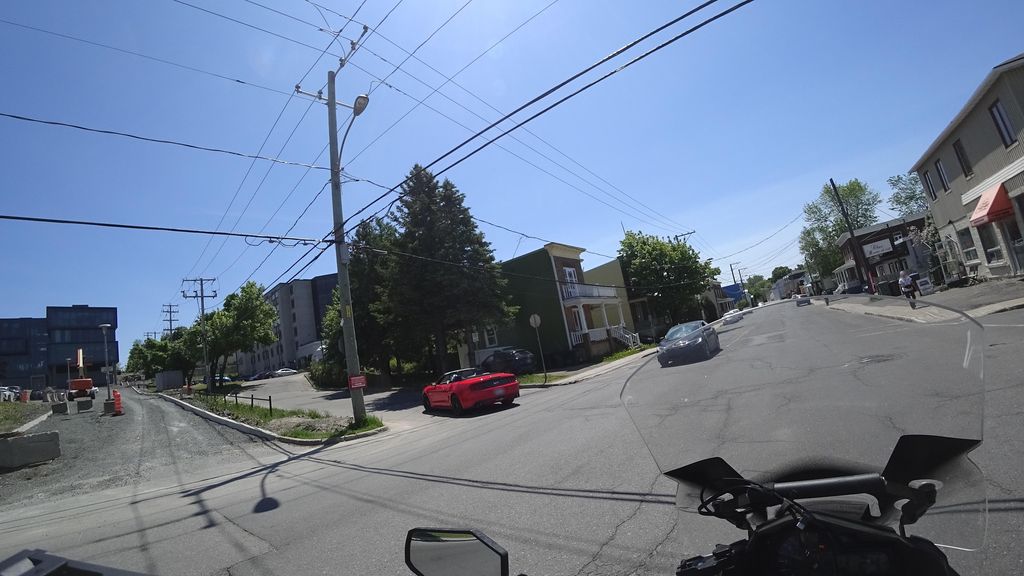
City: quebec_city